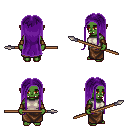
a pixel art fantasy rpg character, female body template, orc, green skin, white sleeveless shirt, robe skirt, purple extra-long hairstyle, cloth bracers, spear, four views (front, back, left, right), 2x2 character sprite sheet, small pixel art, hard edges, no anti-aliasing